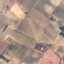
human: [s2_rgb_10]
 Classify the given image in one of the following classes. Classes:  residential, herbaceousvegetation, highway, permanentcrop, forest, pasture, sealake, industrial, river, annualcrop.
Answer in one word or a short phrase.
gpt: PermanentCrop